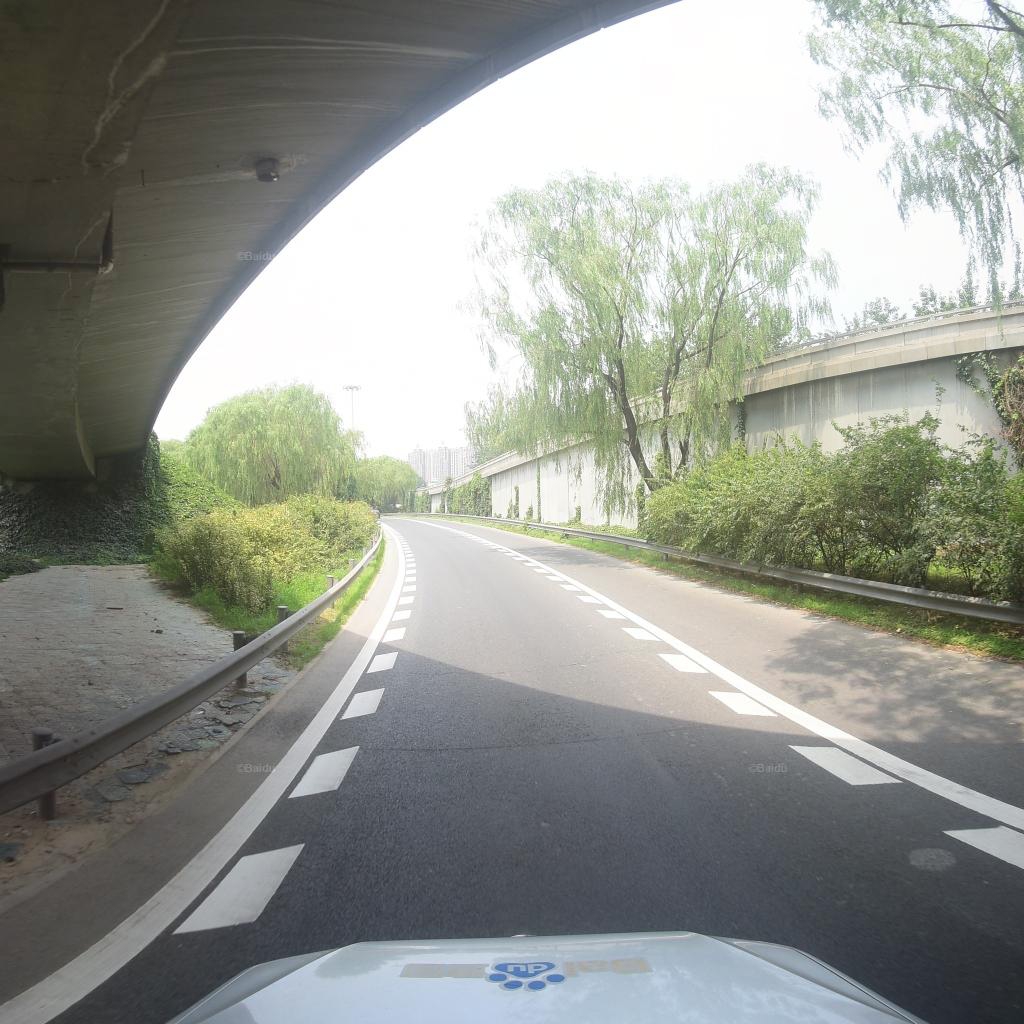
Region: Fengtai
Road damage annotations: transverse crack, transverse crack